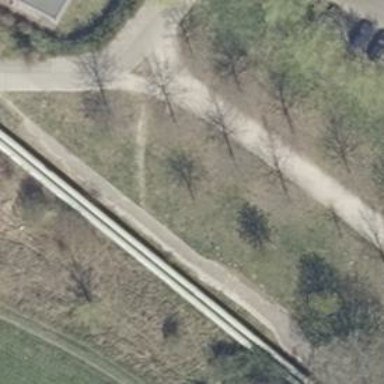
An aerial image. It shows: Footway.